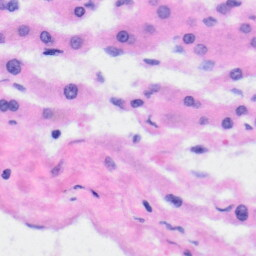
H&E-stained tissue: Liver